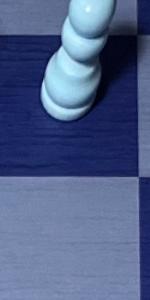
Label: Empty